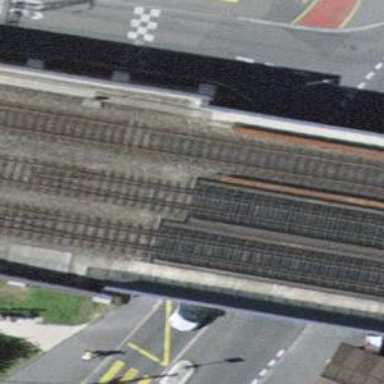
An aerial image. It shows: Bridge with single railway track electrified by contact line.